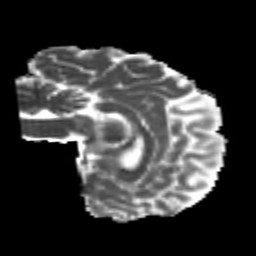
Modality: MD
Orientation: sagittal
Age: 24
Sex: female
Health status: healthy
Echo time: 0.074 s